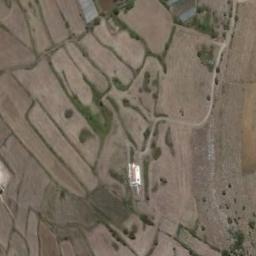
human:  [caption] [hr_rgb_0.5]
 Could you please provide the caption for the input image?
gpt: Half of the terraces are full of crops, and the other half are empty .

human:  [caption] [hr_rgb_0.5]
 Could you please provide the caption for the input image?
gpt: The bare terrace is next to some trees .

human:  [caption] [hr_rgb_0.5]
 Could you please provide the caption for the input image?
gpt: There are several houses in a large layer of brown and green mixed terraces .

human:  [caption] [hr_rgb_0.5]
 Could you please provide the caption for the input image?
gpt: There is a building in the middle of the terrace .

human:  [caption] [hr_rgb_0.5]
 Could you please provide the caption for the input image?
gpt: There are some green bushes among the yellow terraces .